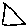
Label: triangle